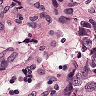
Metastatic tissue present: yes